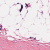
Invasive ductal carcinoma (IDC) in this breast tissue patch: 0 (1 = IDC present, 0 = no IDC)